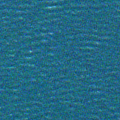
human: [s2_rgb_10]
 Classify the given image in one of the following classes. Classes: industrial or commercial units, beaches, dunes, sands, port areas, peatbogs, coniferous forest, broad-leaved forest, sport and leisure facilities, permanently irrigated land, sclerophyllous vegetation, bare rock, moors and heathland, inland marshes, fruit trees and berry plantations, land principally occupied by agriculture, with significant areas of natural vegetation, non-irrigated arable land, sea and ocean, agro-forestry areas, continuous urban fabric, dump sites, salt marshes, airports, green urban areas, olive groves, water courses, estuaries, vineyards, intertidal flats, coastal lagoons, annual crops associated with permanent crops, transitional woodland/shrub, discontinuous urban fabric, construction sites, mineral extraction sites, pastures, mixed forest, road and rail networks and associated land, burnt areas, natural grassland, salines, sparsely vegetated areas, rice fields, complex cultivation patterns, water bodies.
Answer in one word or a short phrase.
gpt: sea and ocean